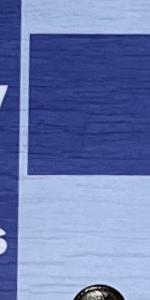
Label: Empty